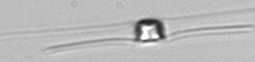
Label: Chaetoceros_similis